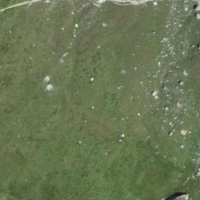
EUNIS habitat code: 26
Species observed at this site:
Marmota marmota